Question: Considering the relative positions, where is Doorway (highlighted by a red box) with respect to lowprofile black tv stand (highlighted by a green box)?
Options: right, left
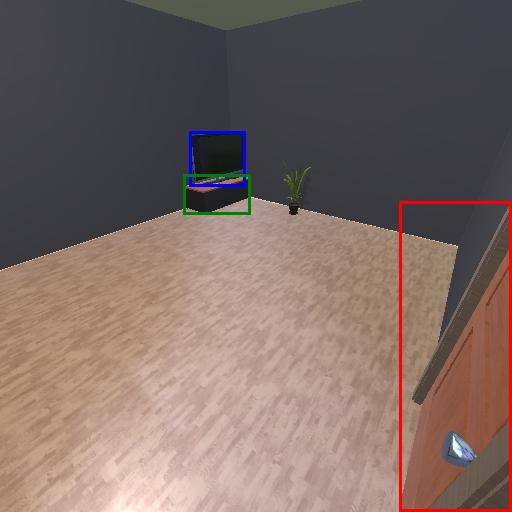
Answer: right